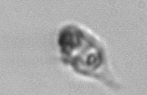
Label: Mesodinium